Question: I am using a tabhost inside of a fragment, i have two tabs and i want to set text to a textview in a current tab from outside of this tabhost.
My layout looks like this:

I tried following:
- - -
Last method gives me this error
'''
FATAL EXCEPTION: main
java.lang.NullPointerException
at com.osembitdesign.xxxx.SearchActivity$6.onQueryTextSubmit(SearchActivity.java:111)
at android.widget.SearchView.onSubmitQuery(SearchView.java:1204)
at android.widget.SearchView.access$900(SearchView.java:93)
at android.widget.SearchView$8.onEditorAction(SearchView.java:1179)
at android.widget.TextView.onEditorAction(TextView.java:4216)
at com.android.internal.widget.EditableInputConnection.performEditorAction(EditableInputConnection.java:138)
at com.android.internal.view.IInputConnectionWrapper.executeMessage(IInputConnectionWrapper.java:297)
at com.android.internal.view.IInputConnectionWrapper$MyHandler.handleMessage(IInputConnectionWrapper.java:77)
at android.os.Handler.dispatchMessage(Handler.java:99)
at android.os.Looper.loop(Looper.java:137)
at android.app.ActivityThread.main(ActivityThread.java:4921)
at java.lang.reflect.Method.invokeNative(Native Method)
at java.lang.reflect.Method.invoke(Method.java:511)
at com.android.internal.os.ZygoteInit$MethodAndArgsCaller.run(ZygoteInit.java:1027)
at com.android.internal.os.ZygoteInit.main(ZygoteInit.java:794)
at dalvik.system.NativeStart.main(Native Method)
'''
I want to set text from a search view..
So how do i access tabhosts elements from outside?
EDIT:
'''
@Override
public View onCreateView(LayoutInflater inflater, ViewGroup container, Bundle savedInstanceState) {
//View v = inflater.inflate(R.layout.activity_search, container, false);
final View rootView = inflater.inflate(R.layout.activity_search, container, false);
mTabHost = (FragmentTabHost) rootView.findViewById(android.R.id.tabhost);
mTabHost.setup(getActivity(), getChildFragmentManager(), R.id.realtabcontent);
mTabHost.addTab(mTabHost.newTabSpec("requests").setIndicator("Requests"),
RequestTab.class, null);
mTabHost.addTab(mTabHost.newTabSpec("searchtab").setIndicator("Search"),
SearchTab.class, null);
SearchView srchView=(SearchView)rootView.findViewById(R.id.searchView);
srchView.setOnQueryTextListener(new SearchView.OnQueryTextListener() {
@Override
public boolean onQueryTextSubmit(String query) {
for(String i:testquery)
{
if(i.contains(query))
{
Log.v("Search Result",i);
View tv=mTabHost.getCurrentTabView();
TextView listSearchResults=(TextView)tv.findViewById(R.id.textViewTestSearch);
listSearchResults.setText(i);
}
}
return false;
}
return rootView;
//return v;
}
'''
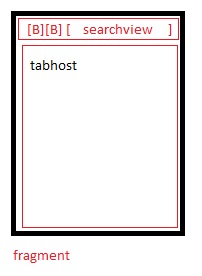
Answer: Ok i found a solution. Tabhosts get "current" whatever methods didn't work for me, so i did a workaround.
I fill bundle with data, send it back to the current tab and then "redraw"/reload current tab.
My code:
'''
srchView.setOnQueryTextListener(new SearchView.OnQueryTextListener() {
@Override
public boolean onQueryTextSubmit(String query) {
for(String i:testquery)
{
if(i.contains(query))
{
//fill Bundle searchResults
searchResults.putString("rezultat", i);
//reload tabs
mTabHost.invalidate();
//i am switching my tabs, this refreshes UI
mTabHost.setCurrentTab(0);
mTabHost.setCurrentTab(1);
}
}
return false;
}
});
'''
Fragment code where i update elements
'''
@Override
public View onCreateView(LayoutInflater inflater, ViewGroup container, Bundle savedInstanceState) {
View v = inflater.inflate(R.layout.activity_search_tab, container, false);
Bundle searchResults=getArguments();
if(searchResults!=null)
{
TextView textView=(TextView)v.findViewById(R.id.textViewTestSearch);
textView.setText(searchResults.getString("rezultat"));
}
return v;
}
'''